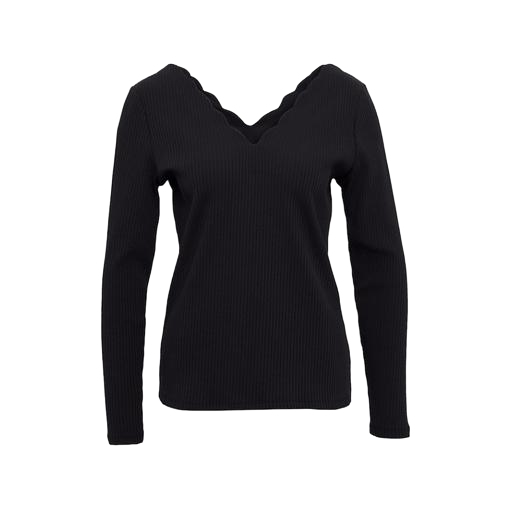
black v-neck top only macy, black long-sleeve v-neck top, black v-neck t-shirt only macy, white background